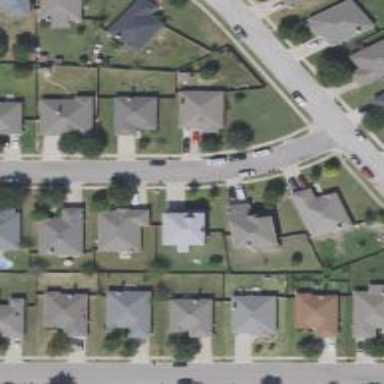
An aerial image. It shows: Residential road.